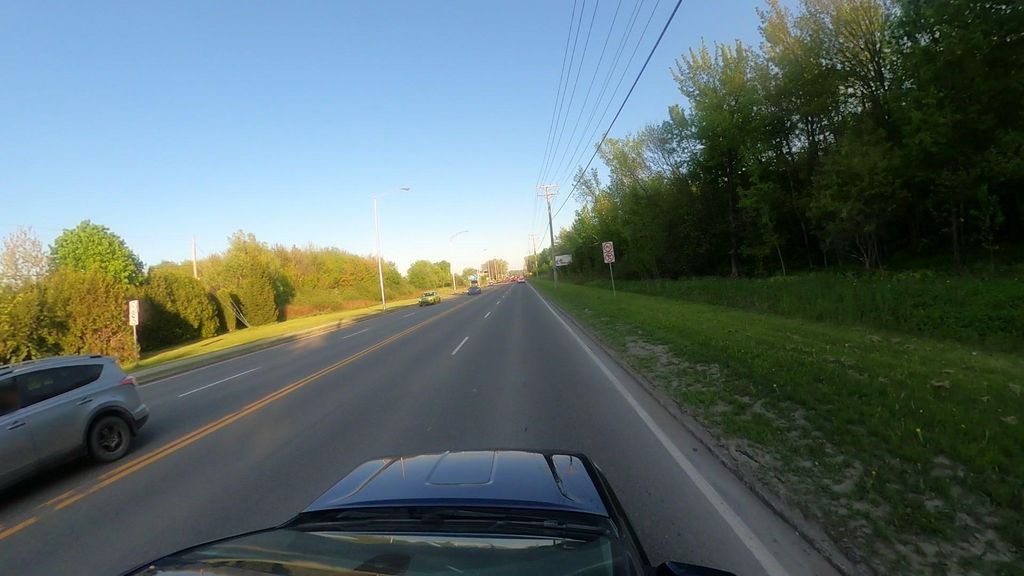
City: quebec_city